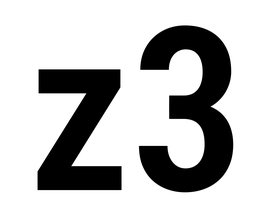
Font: Roboto_Condensed_SemiBold